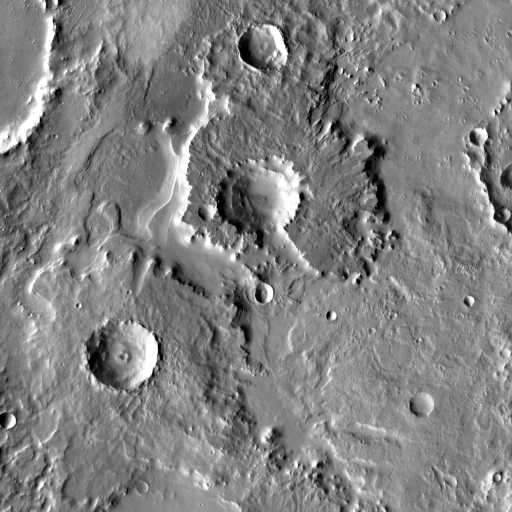
Crater classes present: Background, Other, Layered, Buried, Secondary